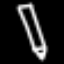
Label: pencil